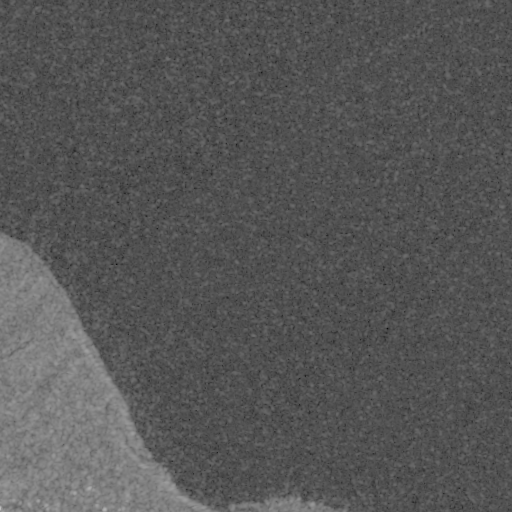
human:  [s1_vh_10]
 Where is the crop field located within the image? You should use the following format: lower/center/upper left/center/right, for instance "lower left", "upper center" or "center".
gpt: The crop field is located in the lower left of the image.
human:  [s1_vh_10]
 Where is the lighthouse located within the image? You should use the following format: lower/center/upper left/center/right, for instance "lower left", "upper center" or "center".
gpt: The lighthouse is located in the lower center of the image.
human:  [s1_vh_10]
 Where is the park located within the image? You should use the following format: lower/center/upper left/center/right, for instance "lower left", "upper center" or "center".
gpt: The park is located in the lower left of the image.
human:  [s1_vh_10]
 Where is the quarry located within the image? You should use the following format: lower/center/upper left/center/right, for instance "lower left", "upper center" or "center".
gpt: There is no quarry in the image.

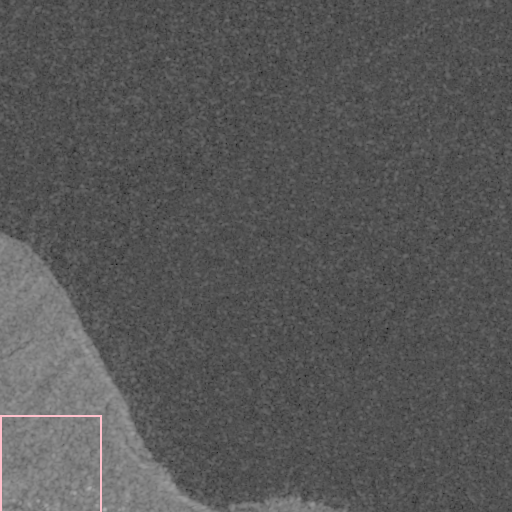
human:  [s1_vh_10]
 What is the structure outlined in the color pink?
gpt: The structure outlined in pink is a crop field.
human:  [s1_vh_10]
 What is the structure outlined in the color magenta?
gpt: There is no magenta outline.